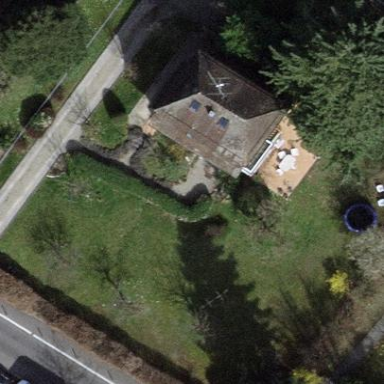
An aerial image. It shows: Garden enclosed by fence.